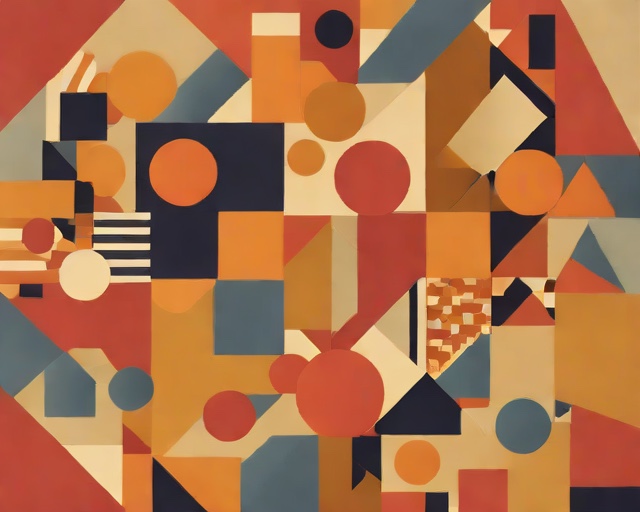
Category: Summer